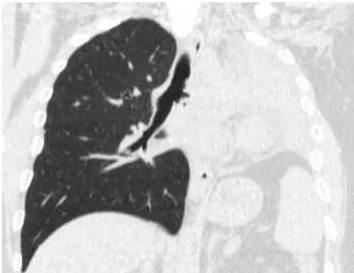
Axial and coronal CT images in lung window at the level of the carina. And coronal. CT images in lung window at the level of the carina showing total obliteration of the left main bronchus by an iso dense lesion, with subsequent total collapse of the left lung and minimal left pleural effusion.
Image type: radiology (ct)